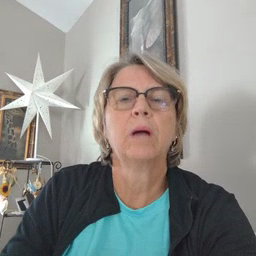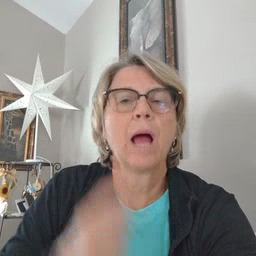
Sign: all